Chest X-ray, AP view. Patient: 47 years old, sex M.
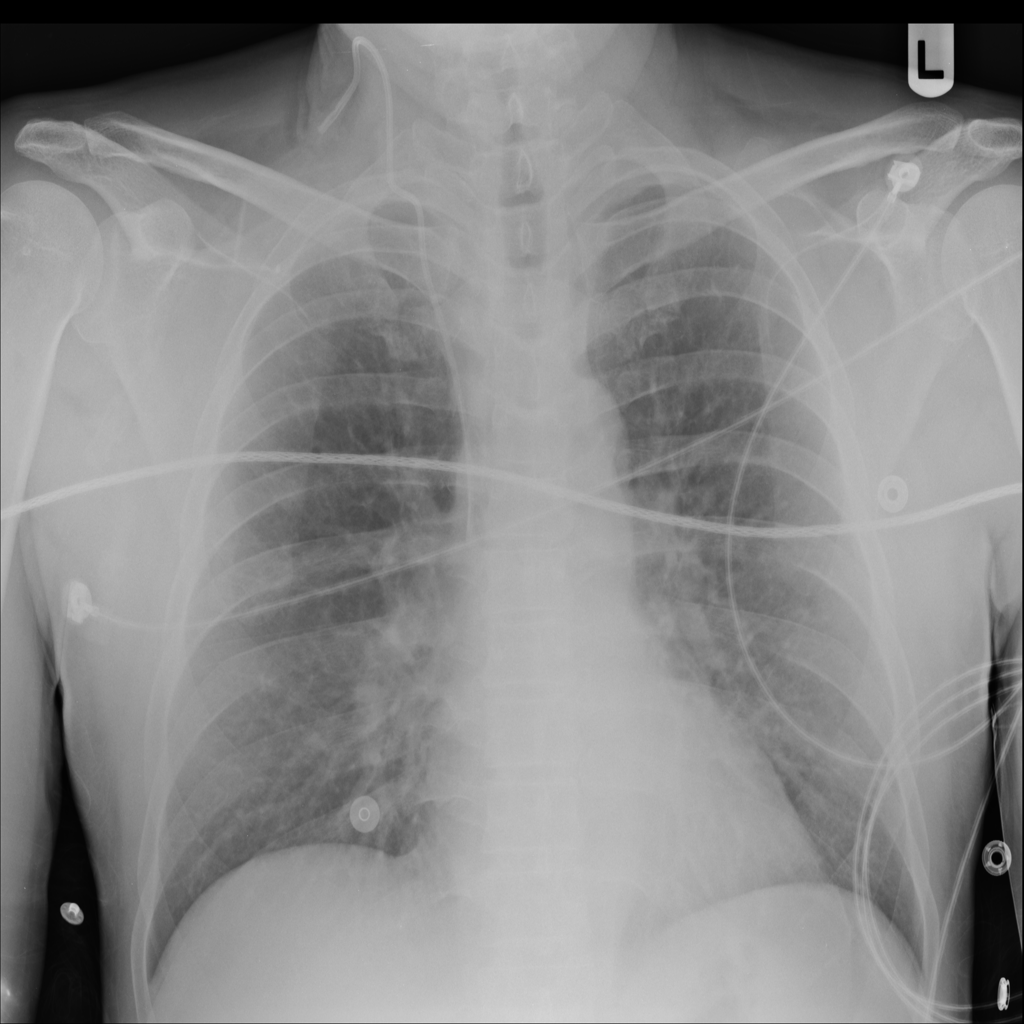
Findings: No Finding